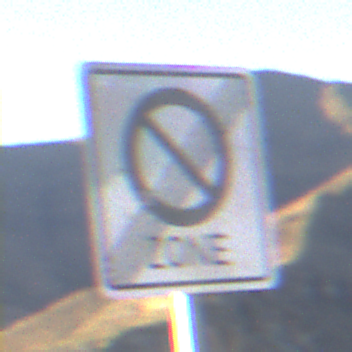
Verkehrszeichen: EndeEingeschraenktesHalteverbotZone
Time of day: SunriseSunset
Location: Outdoor (Nature)
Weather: Clear
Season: NotSpecified
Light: Natural